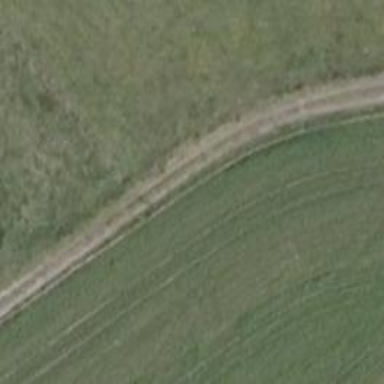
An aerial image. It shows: Sandy track with grade3 tracktype.